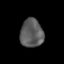
Tissue: lung
Cell type: Epithelial cells
Senescence score: 0.2016
Nuclear area (px): 639
Mean DAPI intensity: 91.603